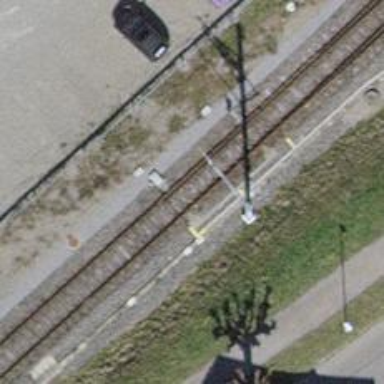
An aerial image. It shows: Railway switch.